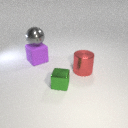
large purple rubber cube behind small green metal cube